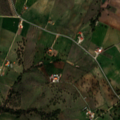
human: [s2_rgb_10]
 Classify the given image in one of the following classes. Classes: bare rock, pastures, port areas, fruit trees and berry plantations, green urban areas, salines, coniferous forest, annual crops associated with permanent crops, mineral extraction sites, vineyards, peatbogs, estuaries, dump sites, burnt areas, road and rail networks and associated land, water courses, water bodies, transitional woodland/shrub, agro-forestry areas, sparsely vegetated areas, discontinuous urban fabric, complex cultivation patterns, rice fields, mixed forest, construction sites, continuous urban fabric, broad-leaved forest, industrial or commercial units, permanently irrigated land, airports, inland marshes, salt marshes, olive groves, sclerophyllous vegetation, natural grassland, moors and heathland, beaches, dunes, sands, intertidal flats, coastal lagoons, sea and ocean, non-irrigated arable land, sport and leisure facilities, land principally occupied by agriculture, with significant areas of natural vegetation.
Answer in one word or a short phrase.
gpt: non-irrigated arable land, olive groves, annual crops associated with permanent crops, land principally occupied by agriculture, with significant areas of natural vegetation